Field crop: maize
Growth stage: 1
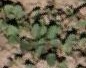
Species: convolvulus